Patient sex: M
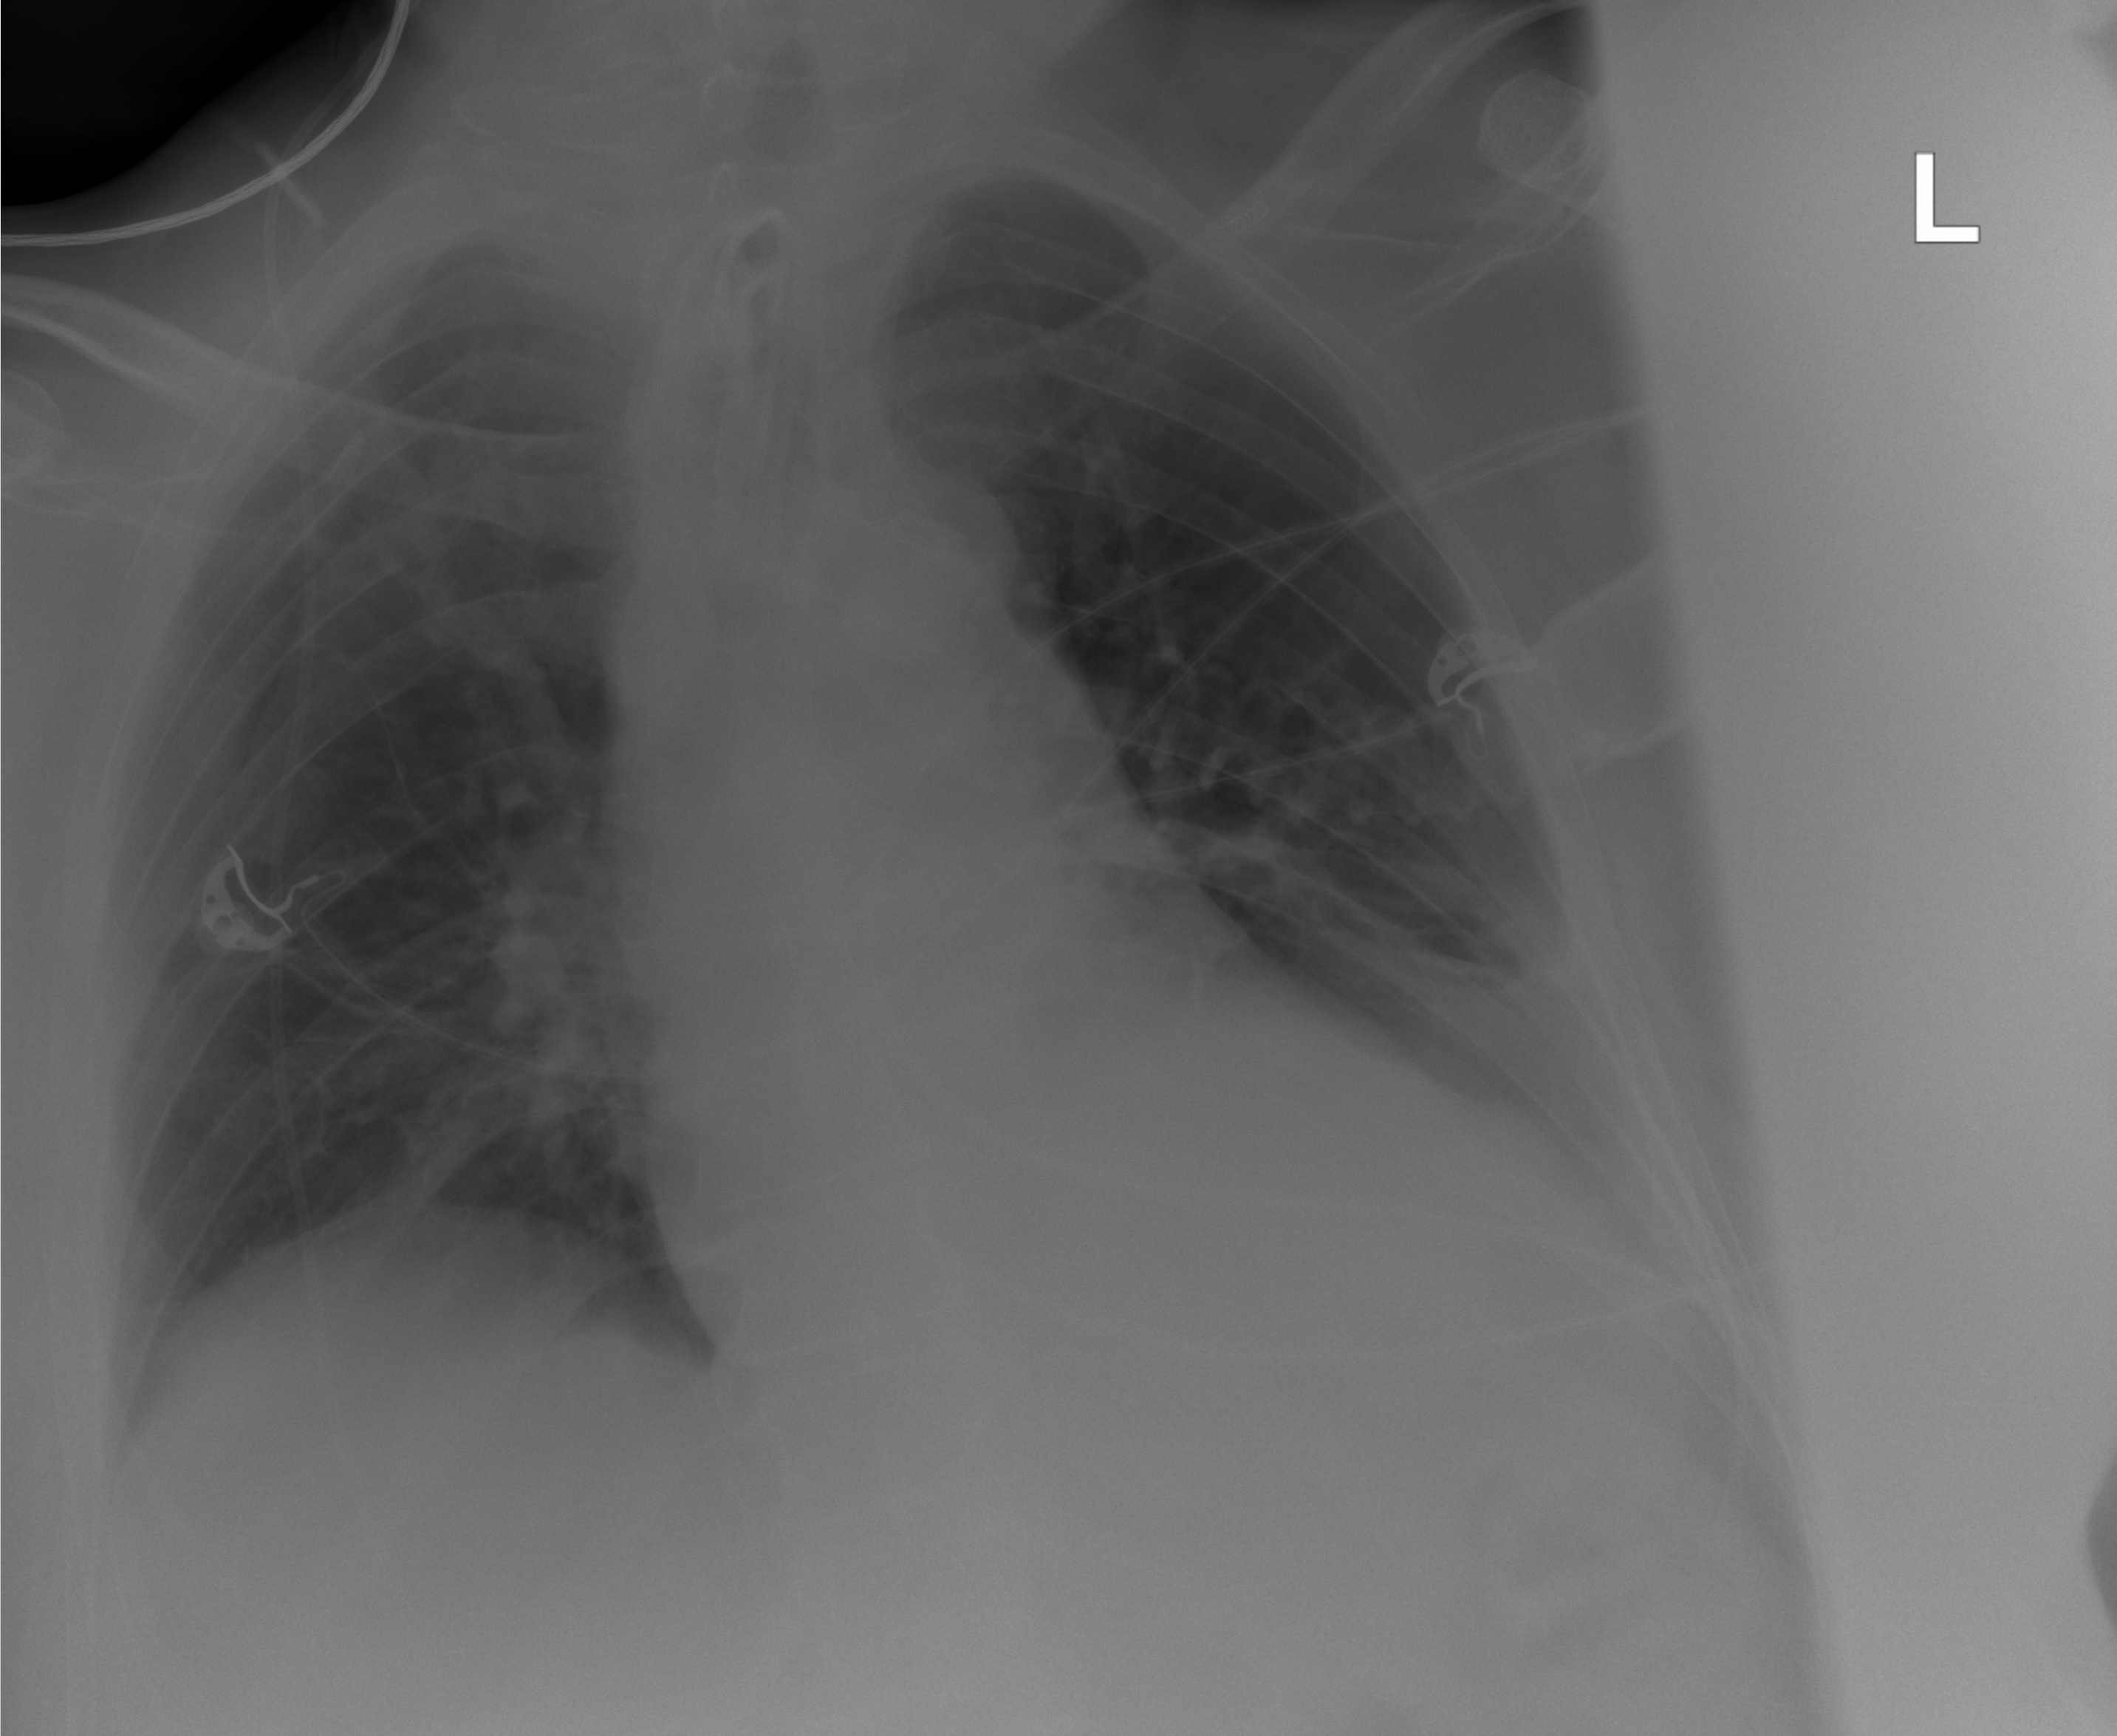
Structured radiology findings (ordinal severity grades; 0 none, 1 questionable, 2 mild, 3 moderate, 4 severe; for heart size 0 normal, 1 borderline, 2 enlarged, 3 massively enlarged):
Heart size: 2
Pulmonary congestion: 0
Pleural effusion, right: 2
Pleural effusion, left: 2
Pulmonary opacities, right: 2
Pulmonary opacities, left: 0
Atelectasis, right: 2
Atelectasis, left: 2